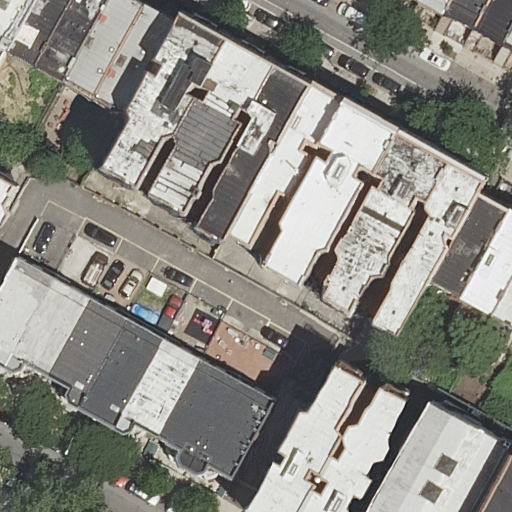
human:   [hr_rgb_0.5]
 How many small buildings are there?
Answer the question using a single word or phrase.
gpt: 10

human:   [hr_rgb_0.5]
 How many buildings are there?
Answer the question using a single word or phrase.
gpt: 29

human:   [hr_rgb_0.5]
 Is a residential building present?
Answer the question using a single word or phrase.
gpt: yes

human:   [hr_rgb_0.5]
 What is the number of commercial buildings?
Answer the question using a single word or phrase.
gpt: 0

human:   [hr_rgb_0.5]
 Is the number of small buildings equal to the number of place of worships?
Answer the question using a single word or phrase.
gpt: no

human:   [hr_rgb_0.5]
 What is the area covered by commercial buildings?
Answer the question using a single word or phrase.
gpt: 0m2

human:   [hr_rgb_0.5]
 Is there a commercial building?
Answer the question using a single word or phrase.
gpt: no

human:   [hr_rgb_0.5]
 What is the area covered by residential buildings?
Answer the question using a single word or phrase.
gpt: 4742m2

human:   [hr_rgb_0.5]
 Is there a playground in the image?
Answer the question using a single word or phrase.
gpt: yes

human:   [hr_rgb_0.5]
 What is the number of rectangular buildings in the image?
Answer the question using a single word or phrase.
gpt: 17

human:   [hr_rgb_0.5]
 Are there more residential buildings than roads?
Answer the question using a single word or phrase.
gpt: yes

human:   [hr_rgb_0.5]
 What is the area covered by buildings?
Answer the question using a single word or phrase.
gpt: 4742m2

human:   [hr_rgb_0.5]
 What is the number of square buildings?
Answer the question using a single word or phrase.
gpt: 0

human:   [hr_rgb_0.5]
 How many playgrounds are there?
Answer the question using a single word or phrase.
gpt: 1

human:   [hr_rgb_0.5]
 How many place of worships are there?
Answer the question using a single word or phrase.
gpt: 1

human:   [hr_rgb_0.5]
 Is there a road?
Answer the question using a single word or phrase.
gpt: yes

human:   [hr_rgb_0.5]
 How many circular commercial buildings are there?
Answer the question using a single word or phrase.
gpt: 0

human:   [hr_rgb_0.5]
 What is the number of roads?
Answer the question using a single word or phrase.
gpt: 2

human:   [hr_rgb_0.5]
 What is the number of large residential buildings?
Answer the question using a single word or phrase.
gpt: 1

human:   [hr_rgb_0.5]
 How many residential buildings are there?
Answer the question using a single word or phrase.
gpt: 29

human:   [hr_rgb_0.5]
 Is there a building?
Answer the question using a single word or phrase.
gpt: yes

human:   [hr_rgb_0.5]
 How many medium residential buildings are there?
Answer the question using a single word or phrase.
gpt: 18

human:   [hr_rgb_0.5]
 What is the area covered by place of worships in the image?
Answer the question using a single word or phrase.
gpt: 310m2

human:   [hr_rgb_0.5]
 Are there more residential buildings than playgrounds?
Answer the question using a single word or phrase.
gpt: yes

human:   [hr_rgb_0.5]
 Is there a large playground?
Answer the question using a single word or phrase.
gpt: yes

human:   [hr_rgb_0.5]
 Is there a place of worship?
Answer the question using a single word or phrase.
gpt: yes

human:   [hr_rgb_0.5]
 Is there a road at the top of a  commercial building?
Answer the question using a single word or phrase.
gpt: no

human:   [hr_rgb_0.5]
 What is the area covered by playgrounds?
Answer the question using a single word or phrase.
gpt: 889m2

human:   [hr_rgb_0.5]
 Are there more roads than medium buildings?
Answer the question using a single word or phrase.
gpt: no

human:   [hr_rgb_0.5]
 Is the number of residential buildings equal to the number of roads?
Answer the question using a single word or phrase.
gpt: no

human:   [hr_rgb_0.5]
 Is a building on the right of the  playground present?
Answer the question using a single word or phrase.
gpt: yes

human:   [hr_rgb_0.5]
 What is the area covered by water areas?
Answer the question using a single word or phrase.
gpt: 0m2

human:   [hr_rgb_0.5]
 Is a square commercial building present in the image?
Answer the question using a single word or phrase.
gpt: no

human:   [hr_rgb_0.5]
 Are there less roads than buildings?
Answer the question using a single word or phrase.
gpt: yes

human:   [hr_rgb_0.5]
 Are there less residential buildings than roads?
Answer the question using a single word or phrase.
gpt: no

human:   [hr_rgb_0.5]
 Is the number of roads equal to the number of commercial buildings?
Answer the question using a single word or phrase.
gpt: no

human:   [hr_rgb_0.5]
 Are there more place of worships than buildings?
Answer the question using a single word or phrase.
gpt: no

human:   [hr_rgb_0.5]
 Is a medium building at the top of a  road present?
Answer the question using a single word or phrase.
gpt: yes

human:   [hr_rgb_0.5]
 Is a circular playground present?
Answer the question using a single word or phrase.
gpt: no

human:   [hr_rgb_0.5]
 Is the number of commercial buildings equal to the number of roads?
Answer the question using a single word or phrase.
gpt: no

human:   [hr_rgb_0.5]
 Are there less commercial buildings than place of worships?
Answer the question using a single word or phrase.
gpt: yes

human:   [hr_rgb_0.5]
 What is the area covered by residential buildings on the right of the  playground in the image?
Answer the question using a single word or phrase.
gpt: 3955m2

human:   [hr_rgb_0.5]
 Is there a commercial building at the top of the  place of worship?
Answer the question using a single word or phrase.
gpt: no

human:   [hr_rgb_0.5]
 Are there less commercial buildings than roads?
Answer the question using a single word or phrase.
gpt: yes

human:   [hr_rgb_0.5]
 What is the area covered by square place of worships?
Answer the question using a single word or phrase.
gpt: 0m2

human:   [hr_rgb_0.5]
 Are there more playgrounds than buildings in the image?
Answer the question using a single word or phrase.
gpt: no

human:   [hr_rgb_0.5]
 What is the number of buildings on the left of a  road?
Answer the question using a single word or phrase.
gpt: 17

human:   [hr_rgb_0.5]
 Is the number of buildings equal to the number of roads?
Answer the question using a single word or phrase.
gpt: no

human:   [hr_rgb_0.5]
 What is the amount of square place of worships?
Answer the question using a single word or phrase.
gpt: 0

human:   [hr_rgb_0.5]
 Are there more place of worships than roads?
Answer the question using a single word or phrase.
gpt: no

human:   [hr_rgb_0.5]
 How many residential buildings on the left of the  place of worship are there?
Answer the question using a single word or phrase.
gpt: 18

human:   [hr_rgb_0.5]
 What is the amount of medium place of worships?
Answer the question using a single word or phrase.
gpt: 1

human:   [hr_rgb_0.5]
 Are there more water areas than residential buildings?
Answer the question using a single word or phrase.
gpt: no

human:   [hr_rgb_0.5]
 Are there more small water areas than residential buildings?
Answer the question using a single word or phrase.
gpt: no

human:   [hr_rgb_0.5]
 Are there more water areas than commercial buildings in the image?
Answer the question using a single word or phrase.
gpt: no

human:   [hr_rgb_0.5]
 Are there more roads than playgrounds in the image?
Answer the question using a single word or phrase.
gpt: yes

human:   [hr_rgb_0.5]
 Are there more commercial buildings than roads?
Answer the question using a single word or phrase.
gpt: no

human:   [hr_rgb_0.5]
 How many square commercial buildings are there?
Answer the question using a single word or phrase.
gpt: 0

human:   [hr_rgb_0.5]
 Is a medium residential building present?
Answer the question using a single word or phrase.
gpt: yes

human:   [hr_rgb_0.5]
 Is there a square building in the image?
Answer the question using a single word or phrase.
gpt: no

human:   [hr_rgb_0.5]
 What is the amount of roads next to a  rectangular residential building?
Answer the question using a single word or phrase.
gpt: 2

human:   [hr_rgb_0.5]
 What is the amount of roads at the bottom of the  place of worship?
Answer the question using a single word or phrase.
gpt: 0

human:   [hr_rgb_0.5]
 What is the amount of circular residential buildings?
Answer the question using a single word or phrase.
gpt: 0

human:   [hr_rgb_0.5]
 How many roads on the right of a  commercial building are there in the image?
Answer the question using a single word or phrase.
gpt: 0